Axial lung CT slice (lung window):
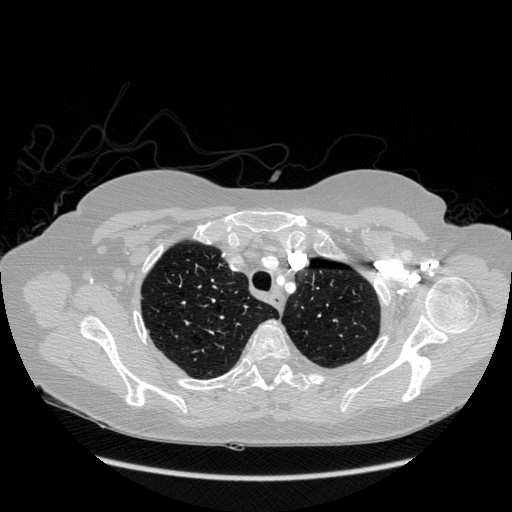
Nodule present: no